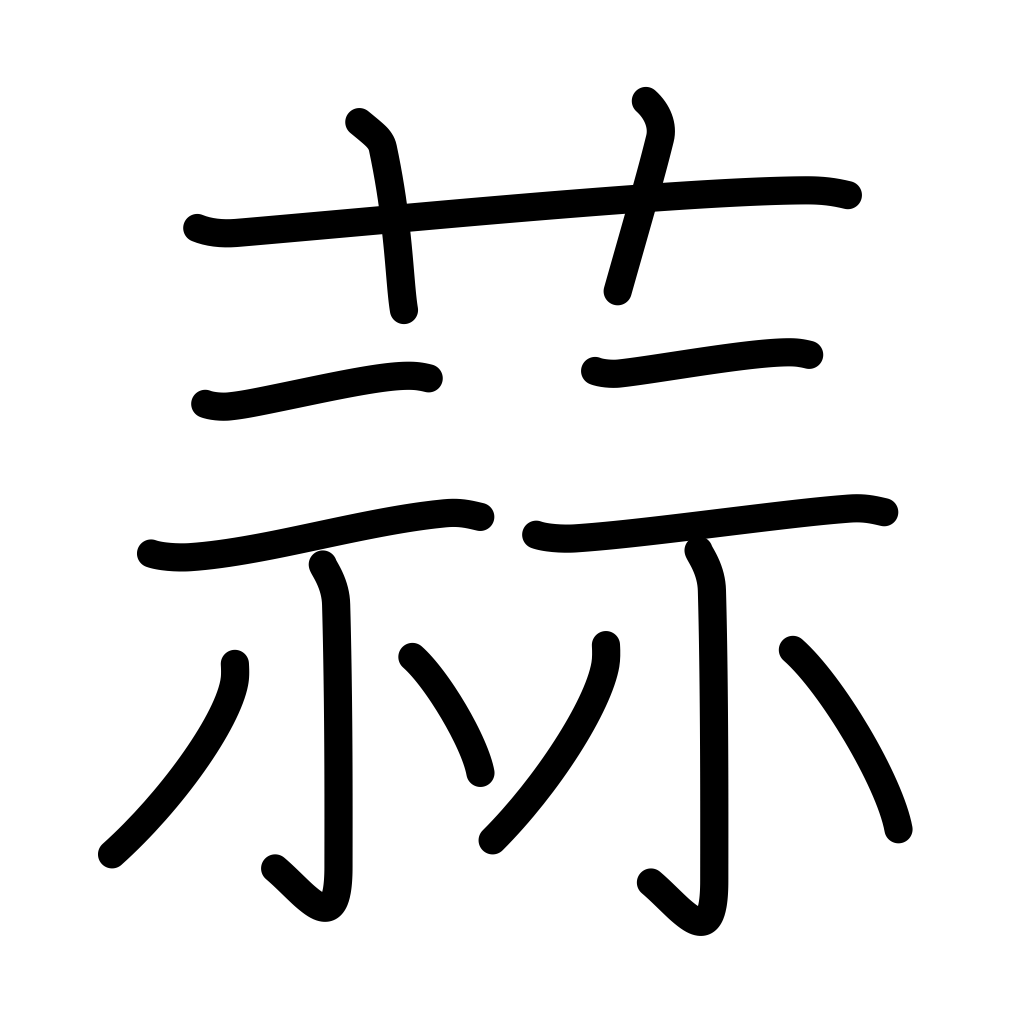
Meaning: garlic